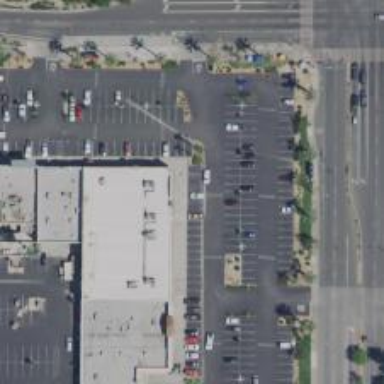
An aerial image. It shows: Parking space.